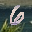
Label: 6